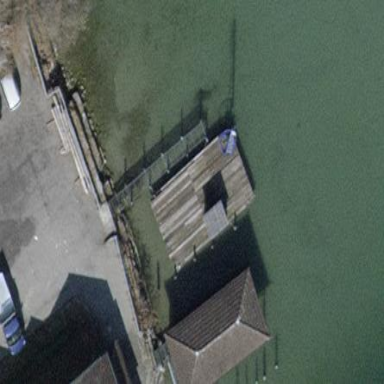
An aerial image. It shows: Man-made pier.